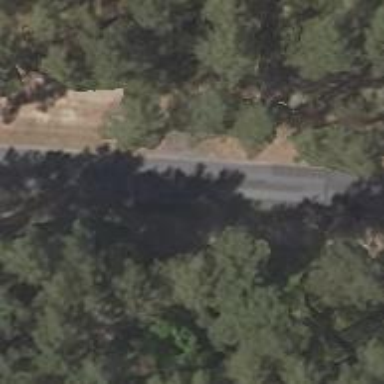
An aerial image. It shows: Asphalt road classified as tertiary.